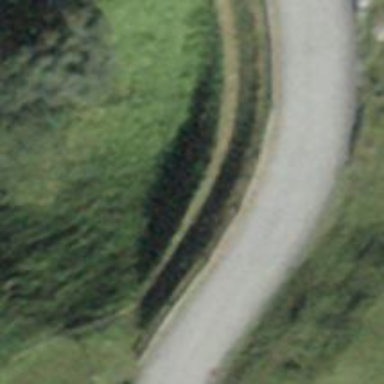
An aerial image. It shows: Culvert tunnel.